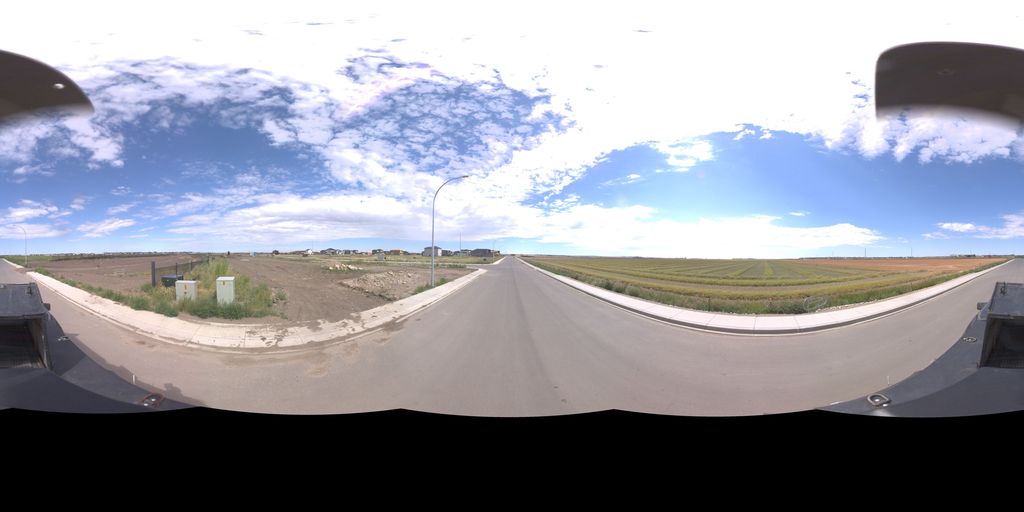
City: saskatoon